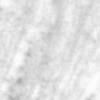
Label: no_change